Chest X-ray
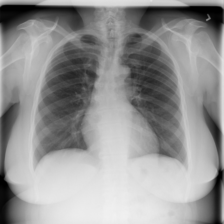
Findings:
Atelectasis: negative
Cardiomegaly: negative
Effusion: negative
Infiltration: positive
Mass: negative
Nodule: negative
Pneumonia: negative
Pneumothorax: negative
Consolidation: negative
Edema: negative
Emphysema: negative
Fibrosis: negative
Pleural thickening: negative
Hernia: negative